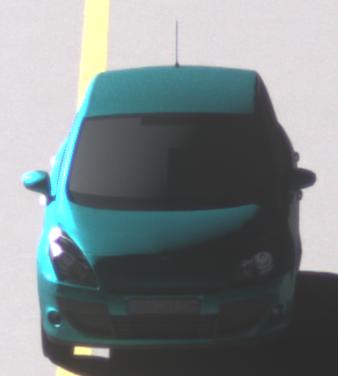
Make: Renault
Model: Scénic 1.6 16V 110
Detailed model: Scénic (III)
Model produced from: 2009/06
Model produced until: 2010/08
Doors: 5
Color: blue
Road condition: dry road
Daytime: morning or afternoon
Contrast: high contrast